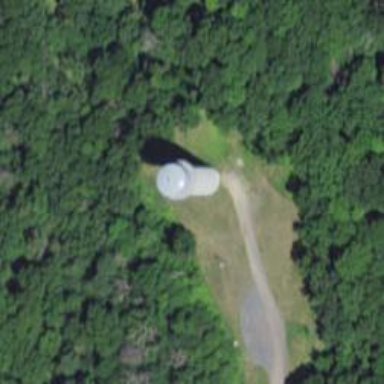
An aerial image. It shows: Water tower that is man-made.